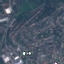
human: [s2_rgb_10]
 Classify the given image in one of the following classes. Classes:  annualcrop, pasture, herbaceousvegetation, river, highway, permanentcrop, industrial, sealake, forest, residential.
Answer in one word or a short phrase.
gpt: Residential